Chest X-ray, AP view. Patient: 52 years old, sex M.
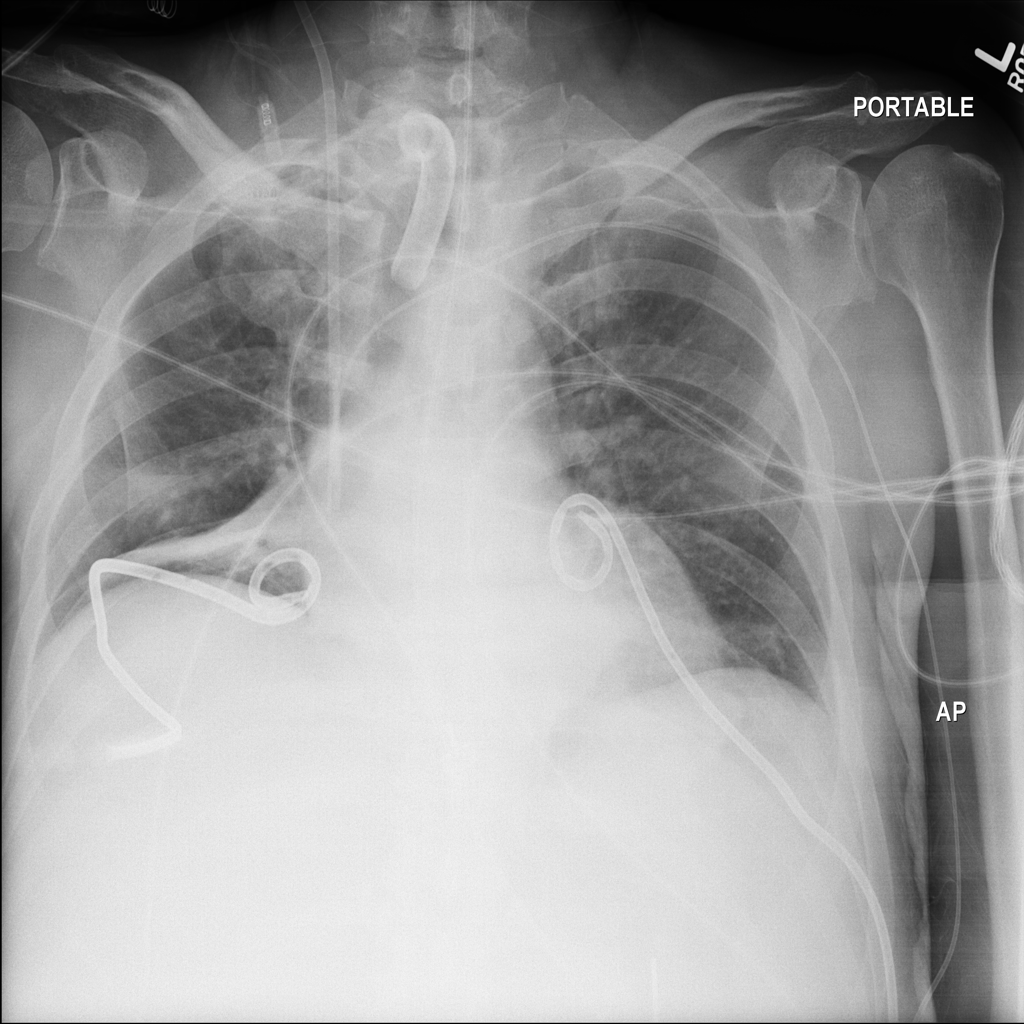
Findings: Atelectasis